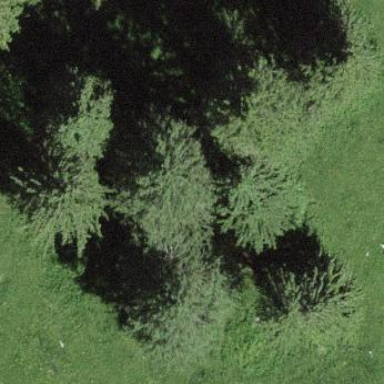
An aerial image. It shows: Beautiful woodland area.